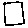
Label: square